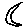
Label: moon